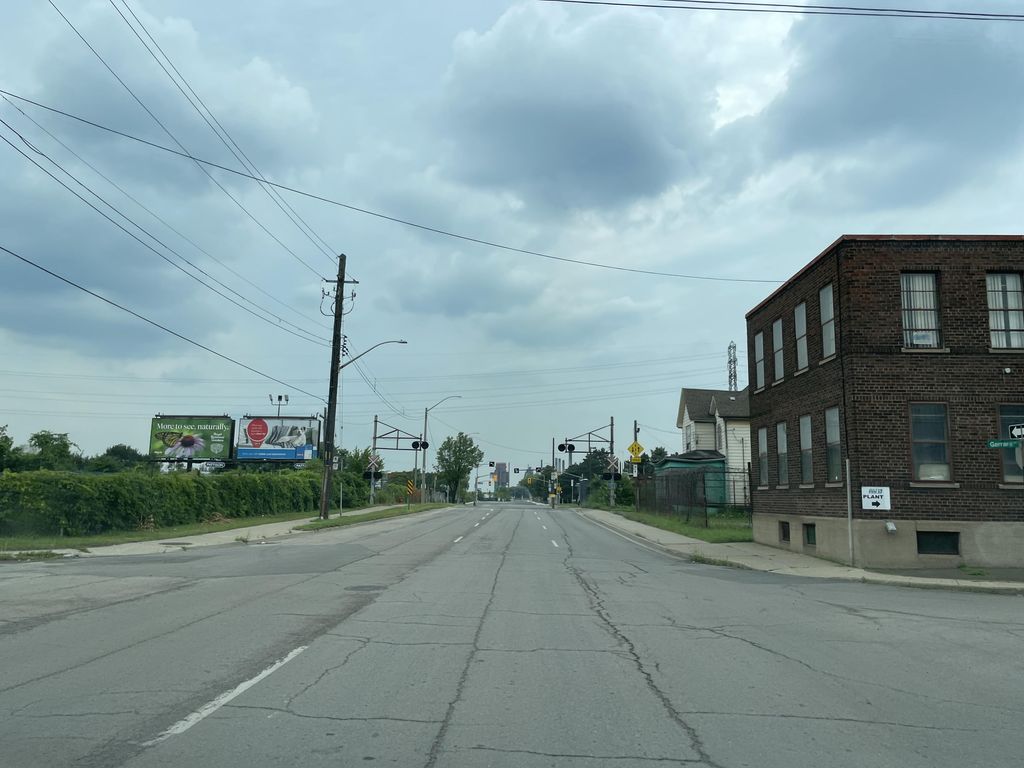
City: hamilton